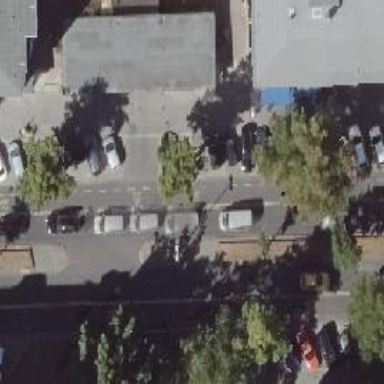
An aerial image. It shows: Footway that serves as traffic island.